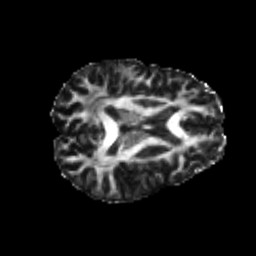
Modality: FA
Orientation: axial
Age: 25
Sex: male
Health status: healthy
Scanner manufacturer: philips
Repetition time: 7.388 s
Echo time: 0.08599 s